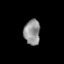
Tissue: prostate
Cell type: T cells
Senescence score: 0.1305
Nuclear area (px): 403
Mean DAPI intensity: 144.695